Question: I have the following state machine and I want this:
1. create a new order
2. add items into it (listing is optional)
3. confirm order by calling finish
4. pay for it
5. send it
And this flow is controlled via a REST web service and I'm not sure which method follows the REST principles better.

I came up with two possibilities (numbers below correspond with numbers above):
'''
1.
POST /create HTTP/1.1
2.
POST /addItem HTTP/1.1
<data>
<itemId>123</itemId>
</data>
GET /listItems HTTP/1.1
3.
POST /finish HTTP/1.1
4.
POST /pay HTTP/1.1
<data>
<price>123</price>
</data>
5.
POST /send HTTP/1.1
'''
'''
1.
POST / HTTP/1.1
<data>
<operation>create.new.order</operation>
</data>
- returns resId
2.
PUT /{resId} HTTP/1.1
<data>
<itemId>123</itemId>
</data>
GET /items HTTP/1.1
3.
PUT /{resId} HTTP/1.1
<data>
<operation>finish.order</operation>
</data>
4.
PUT /{resId} HTTP/1.1
<data>
<price>123</price>
<operation>pay.order</operation>
</data>
5.
PUT /{resId} HTTP/1.1
<data>
<operation>send.order</operation>
</data>
'''
The second solution seems better but I don't know if I can specify an operation in the request's body - is it ok or not?
Also I'm not sure if I should use 'PUT' or 'POST' at '3' and '5' in the second solution because I don't really update the resourse, I just change the state machine's state.
If none of these is correct how should I do it?
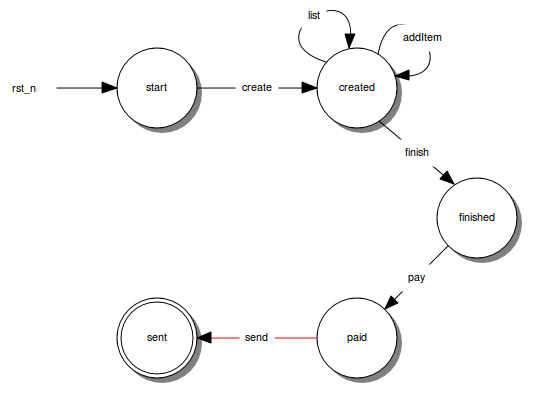
Answer: How about:
> POST /orders
From that you get back a '201 Created' response, along with a 'Content-Location' header which specifies the URL of the just-created order, something like '/orders/<PHONE>'
ok, then to add an item to an existing order:
> POST /orders/<PHONE>
The message can include url-encoded form data, specifying whatever you'd like to add to the order.
Then,
> GET /orders/<PHONE>
...gets some representation of the order. You could do content-type negotiation to figure out whether to format it as json, xml, or whatever. The response message would provide all the information about the order that you wish to share with the requester. Date received, status, order items, and so on.
I don't know what 'FINISH' is exactly, but from my naive view it is just a special kind of update to the order item, so that is just another POST with special form data. After a POST with finish, the response to a 'GET' will include a special indicator stating that the order is "complete."
To handle the payment, you may just use another POST on the same order. If your design calls for tracking accounts receivable, then you may have another object entirely. In other words if there is not one payment per order, but if a customer gets billed monthly or on some other rhythm, then you would have another object category like '/accounts/39839'. But in the simple case you could just use the order object to track payment state.
So, 'POST' to an order URL to provide credit-card or paypal information to obtain payment. Subsequently, a GET will retrieve a representation that includes the order has been paid for.
The "Send" is not an HTTP request, I would think. Send is something YOU do to fulfill the order after receiving payment. Perhaps some system in your shop can post to '/orders/872872872' to mark it sent. Subsequently, a GET will retrieve a representation that includes the order has been shipped, with maybe a tracking number.
---
I would be careful about using 'PUT'. PUT indicates a insertion of an entire object into a repository, and implicit replacement if the object already exists. But your model doesn't call for that. The order manager manages the order, and exposes a limited set of operations (create, add item, etc) on each order. Insertion of an entire order is not one of those operations. Therefore PUT seems like the wrong thing in your scenario.
PUT would be right if you were inserting a document into a repository. For example imagine an auction where you offer an item for sale. You might use 'POST' to create the auction item, then receive '/items/29829' as the URL for the item. Then a PUT might be used to add an image to the item being auctioned - you might PUT to '/items/29829/mainImage' or something like that. PUT implies you know the URL of the thing to which you are PUT-ting.
---
you asked:
> I don't know if I can specify an operation in the request's body - is it ok or not?
HTTP has only a limiited set of verbs. Your "order" object has a variety of states. You need to map the HTTP verbs to the state transitions. It makes sense to use POST to the order object for each state transition or state change. You might think of this as specifying "an operation" in the request body, but to me it is specifying the details of the request in the request body. This is precisely what the request body is for.
---
For more background, check out <URL>